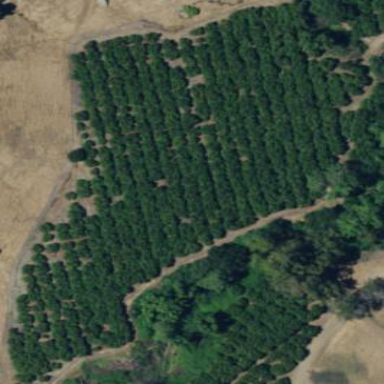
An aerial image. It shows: Orchard.